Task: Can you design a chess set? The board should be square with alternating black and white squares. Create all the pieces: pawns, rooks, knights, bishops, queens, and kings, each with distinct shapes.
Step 2647:
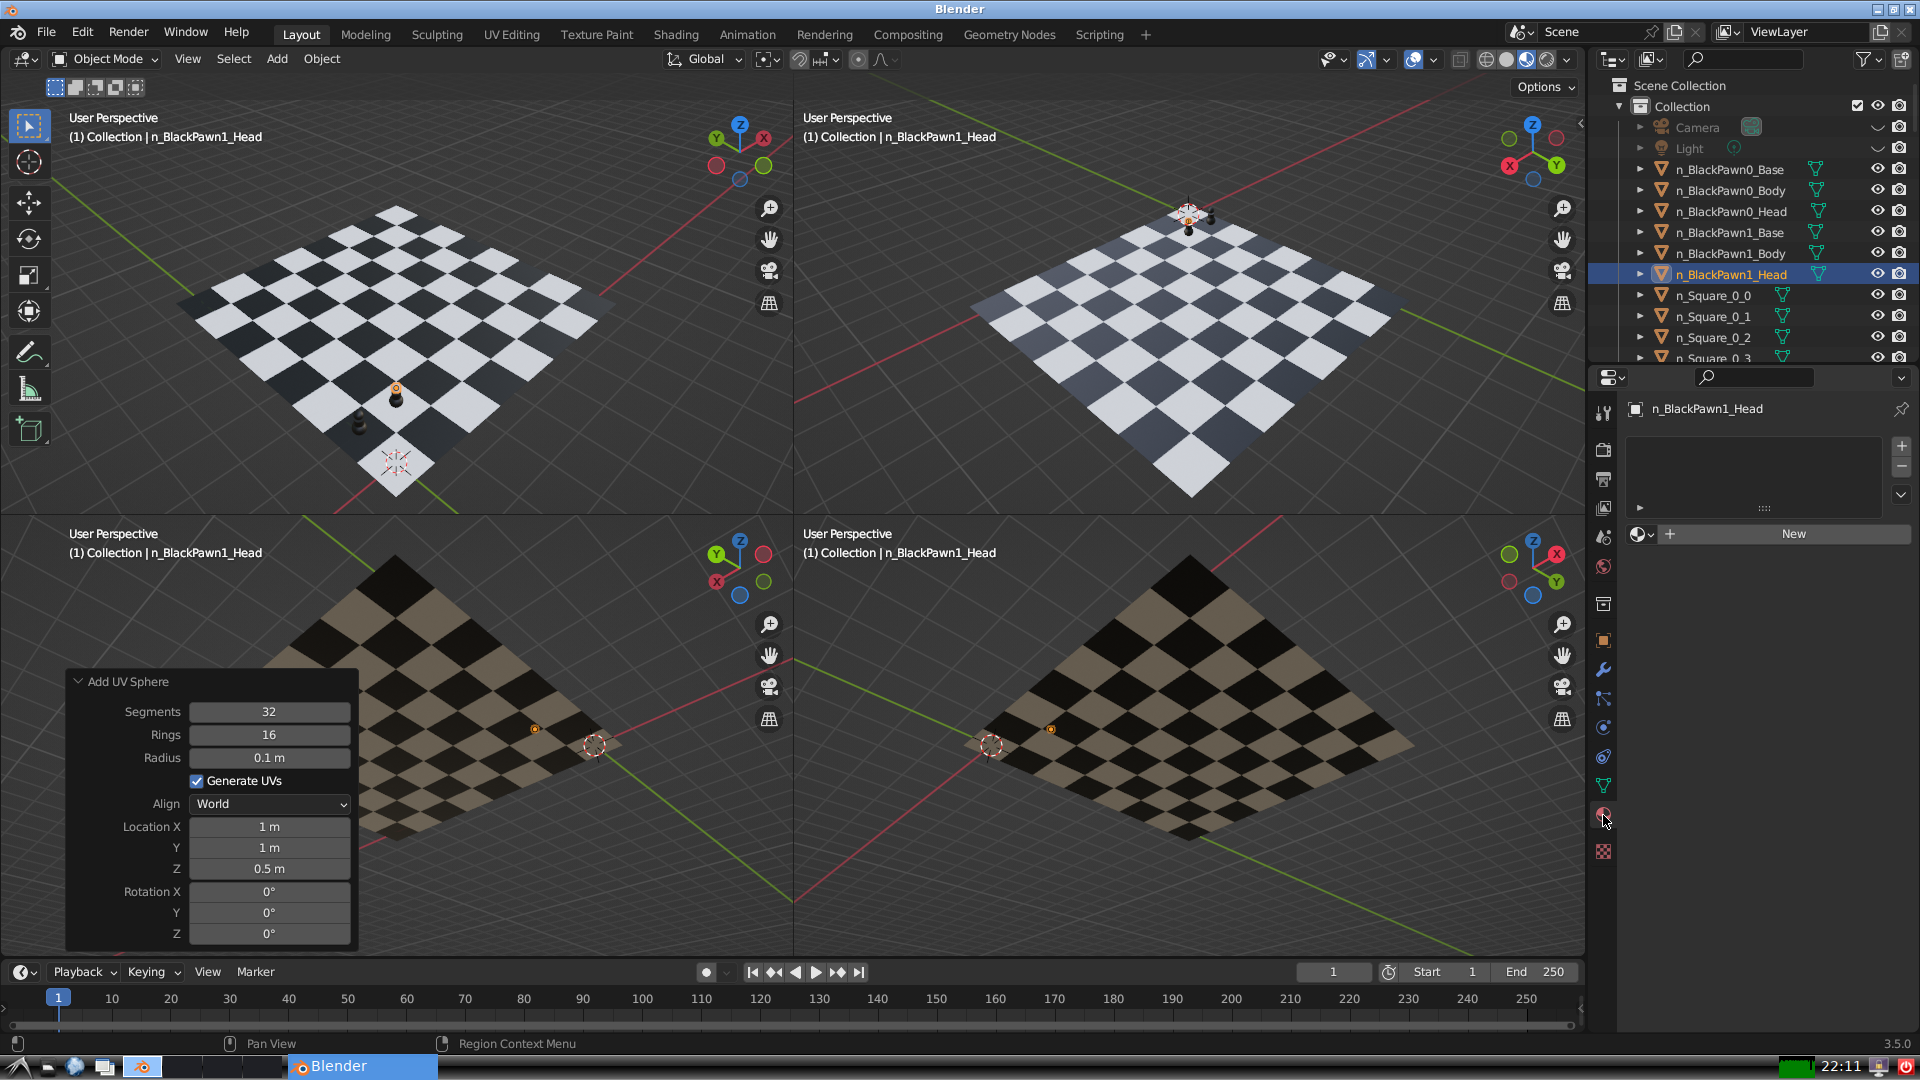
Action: {"mouse_move": [1636, 534]}